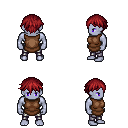
a pixel art fantasy rpg character, male body template, dark elf, purple skin, brown tunic, metal pants, brunette short bangs hairstyle, four views (front, back, left, right), 2x2 character sprite sheet, small pixel art, hard edges, no anti-aliasing